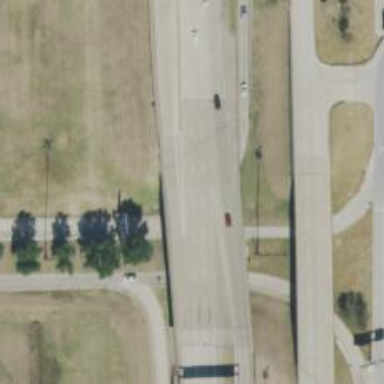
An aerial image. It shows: Bridge over motorway.